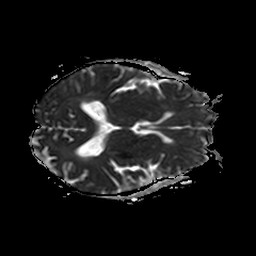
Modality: ADC
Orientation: axial
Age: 58
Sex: female
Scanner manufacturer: philips
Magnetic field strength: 3 T
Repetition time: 3.456 s
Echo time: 0.076 s